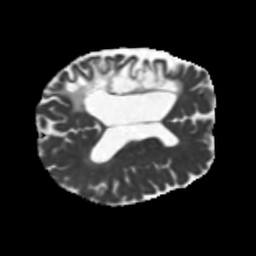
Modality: MD
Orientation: axial
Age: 46
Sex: male
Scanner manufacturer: siemens
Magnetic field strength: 3 T
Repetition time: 5.25 s
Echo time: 0.08 s